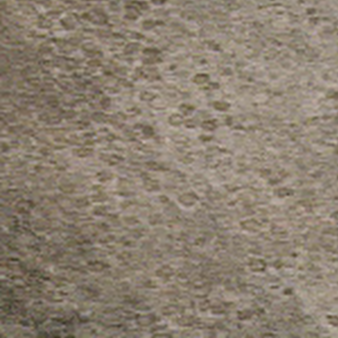
Label: other